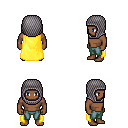
a pixel art fantasy rpg character, male body template, human, dark skin, yellow cape, teal pants, plain hairstyle, chain hood, four views (front, back, left, right), 2x2 character sprite sheet, small pixel art, hard edges, no anti-aliasing